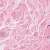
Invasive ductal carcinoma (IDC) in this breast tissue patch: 0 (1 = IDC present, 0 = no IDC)